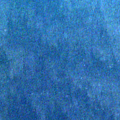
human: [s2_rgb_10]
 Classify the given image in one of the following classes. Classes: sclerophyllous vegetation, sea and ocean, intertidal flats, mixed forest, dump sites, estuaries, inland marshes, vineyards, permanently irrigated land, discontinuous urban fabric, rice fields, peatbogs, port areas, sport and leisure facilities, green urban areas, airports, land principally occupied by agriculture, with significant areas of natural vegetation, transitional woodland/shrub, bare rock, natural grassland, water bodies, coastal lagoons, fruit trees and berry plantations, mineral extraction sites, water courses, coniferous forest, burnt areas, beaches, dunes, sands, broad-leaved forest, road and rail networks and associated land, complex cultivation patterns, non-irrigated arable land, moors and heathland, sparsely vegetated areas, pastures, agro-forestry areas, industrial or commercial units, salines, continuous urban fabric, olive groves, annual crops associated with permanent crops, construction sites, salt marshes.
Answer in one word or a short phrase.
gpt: sea and ocean